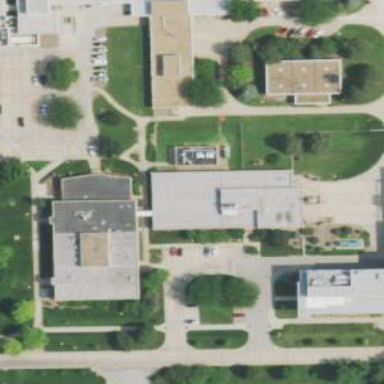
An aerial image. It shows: Veterinary facility.